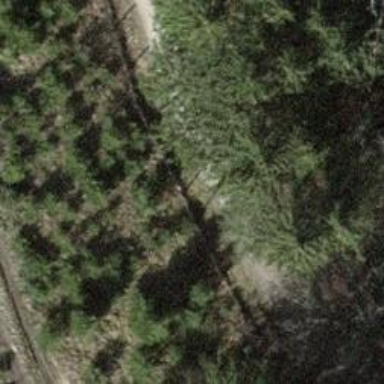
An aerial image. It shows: Compacted track with grade2 level.